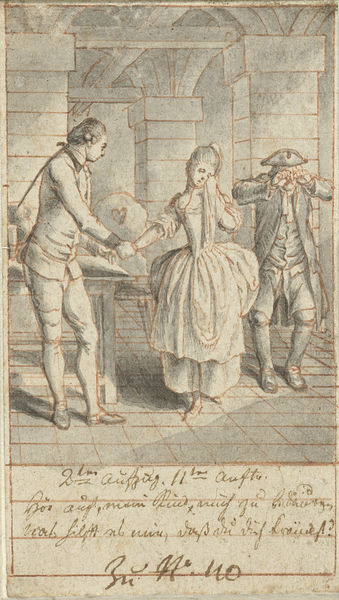
Titel: Louise en haar vader Johann Ludwig bezoeken Alexis in de gevangenis
Künstler: Daniel Nikolaus Chodowiecki
Standort: Amsterdam
Institution: Rijksmuseum
Schlagwörter: chair, columns, hands, hat, red, bench, black, dress, gray, grey, lady, table, woman, brown, floor, perspective, man, death, eyes, feet, ribbon, bodice, castle, line, outline, sketch, tail, french, couple, letter, history, shoes, study, legs, lines, apron, handkerchief, pillar, grid, weeping, leg, wig, middle age, tile, heart, crying, hankerchief, vaulted, colonial, emotion, diary, tricorn, vaults, san, cry, wen, serviette, covering the eyes, wiping, contura, culottes